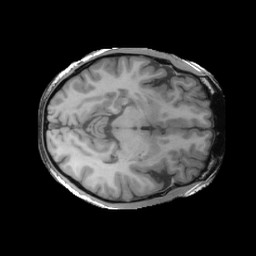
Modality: T1w
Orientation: axial
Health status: ill
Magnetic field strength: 3 T